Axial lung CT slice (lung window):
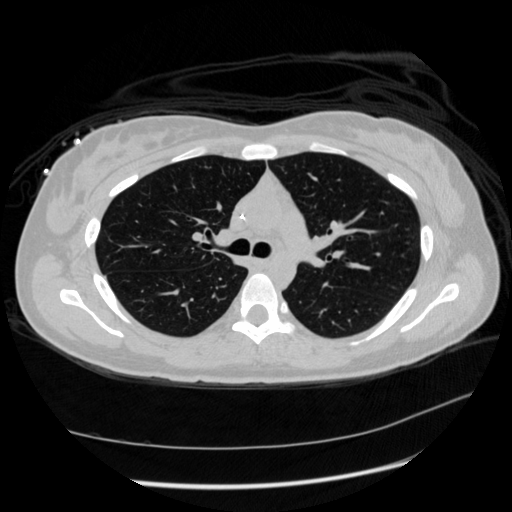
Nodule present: no